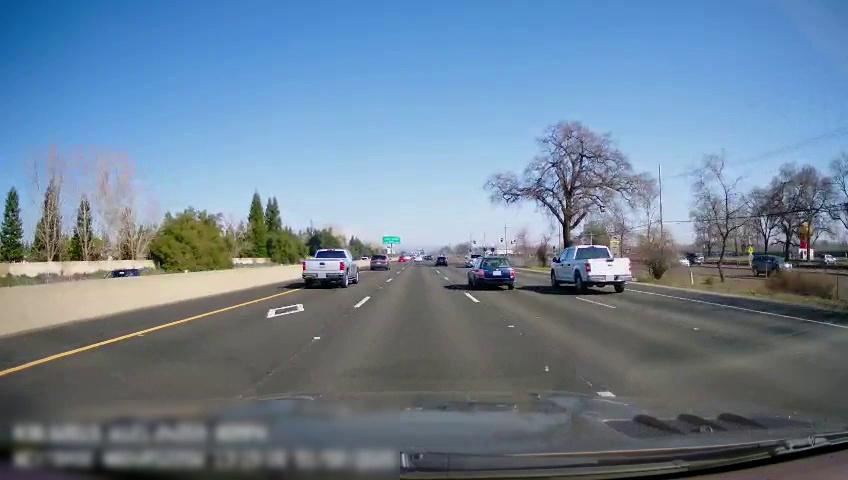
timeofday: Day
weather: Sunny
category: Drivable Space
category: Vehicles | SUV
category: Vehicles | Truck
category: Vehicles | SUV
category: Vehicles | Car
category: Vehicles | Truck
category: Vehicles | SUV
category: Vehicles | SUV
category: Lanes | Current Lane
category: Lanes | Current Lane
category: Lanes | Current Lane
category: Lanes | Alternate Lane
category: Lanes | Alternate Lane